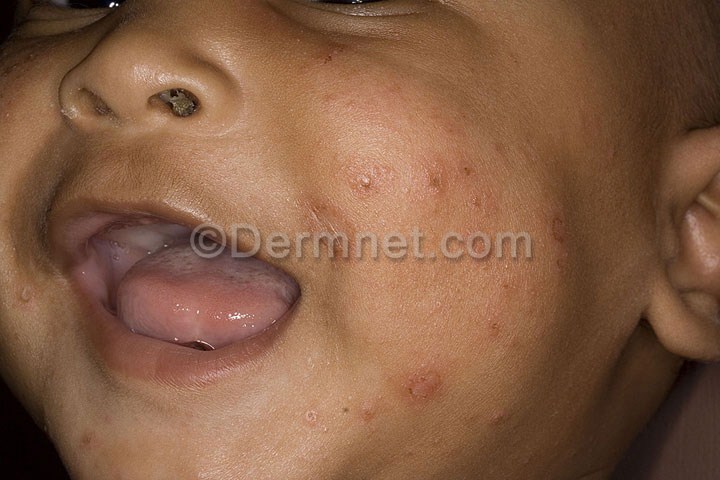
Disease: Atopic Dermatitis Photos